Aerial crown-view tile of a tropical tree (Barro Colorado Island, Panama), acquired 20250217:
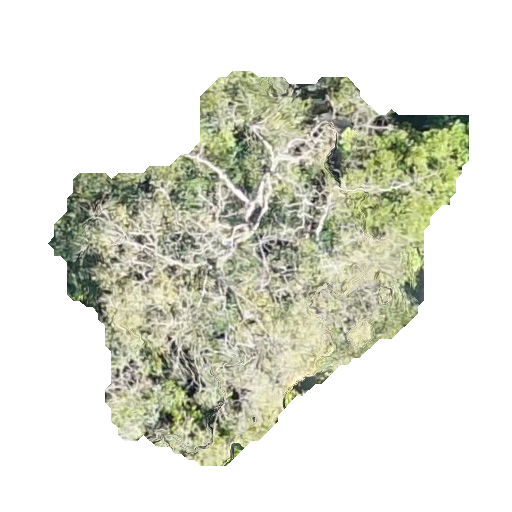
Species: Platypodium elegans
GBIF accepted scientific name: Platypodium elegans
Crown area: 149.892 m²